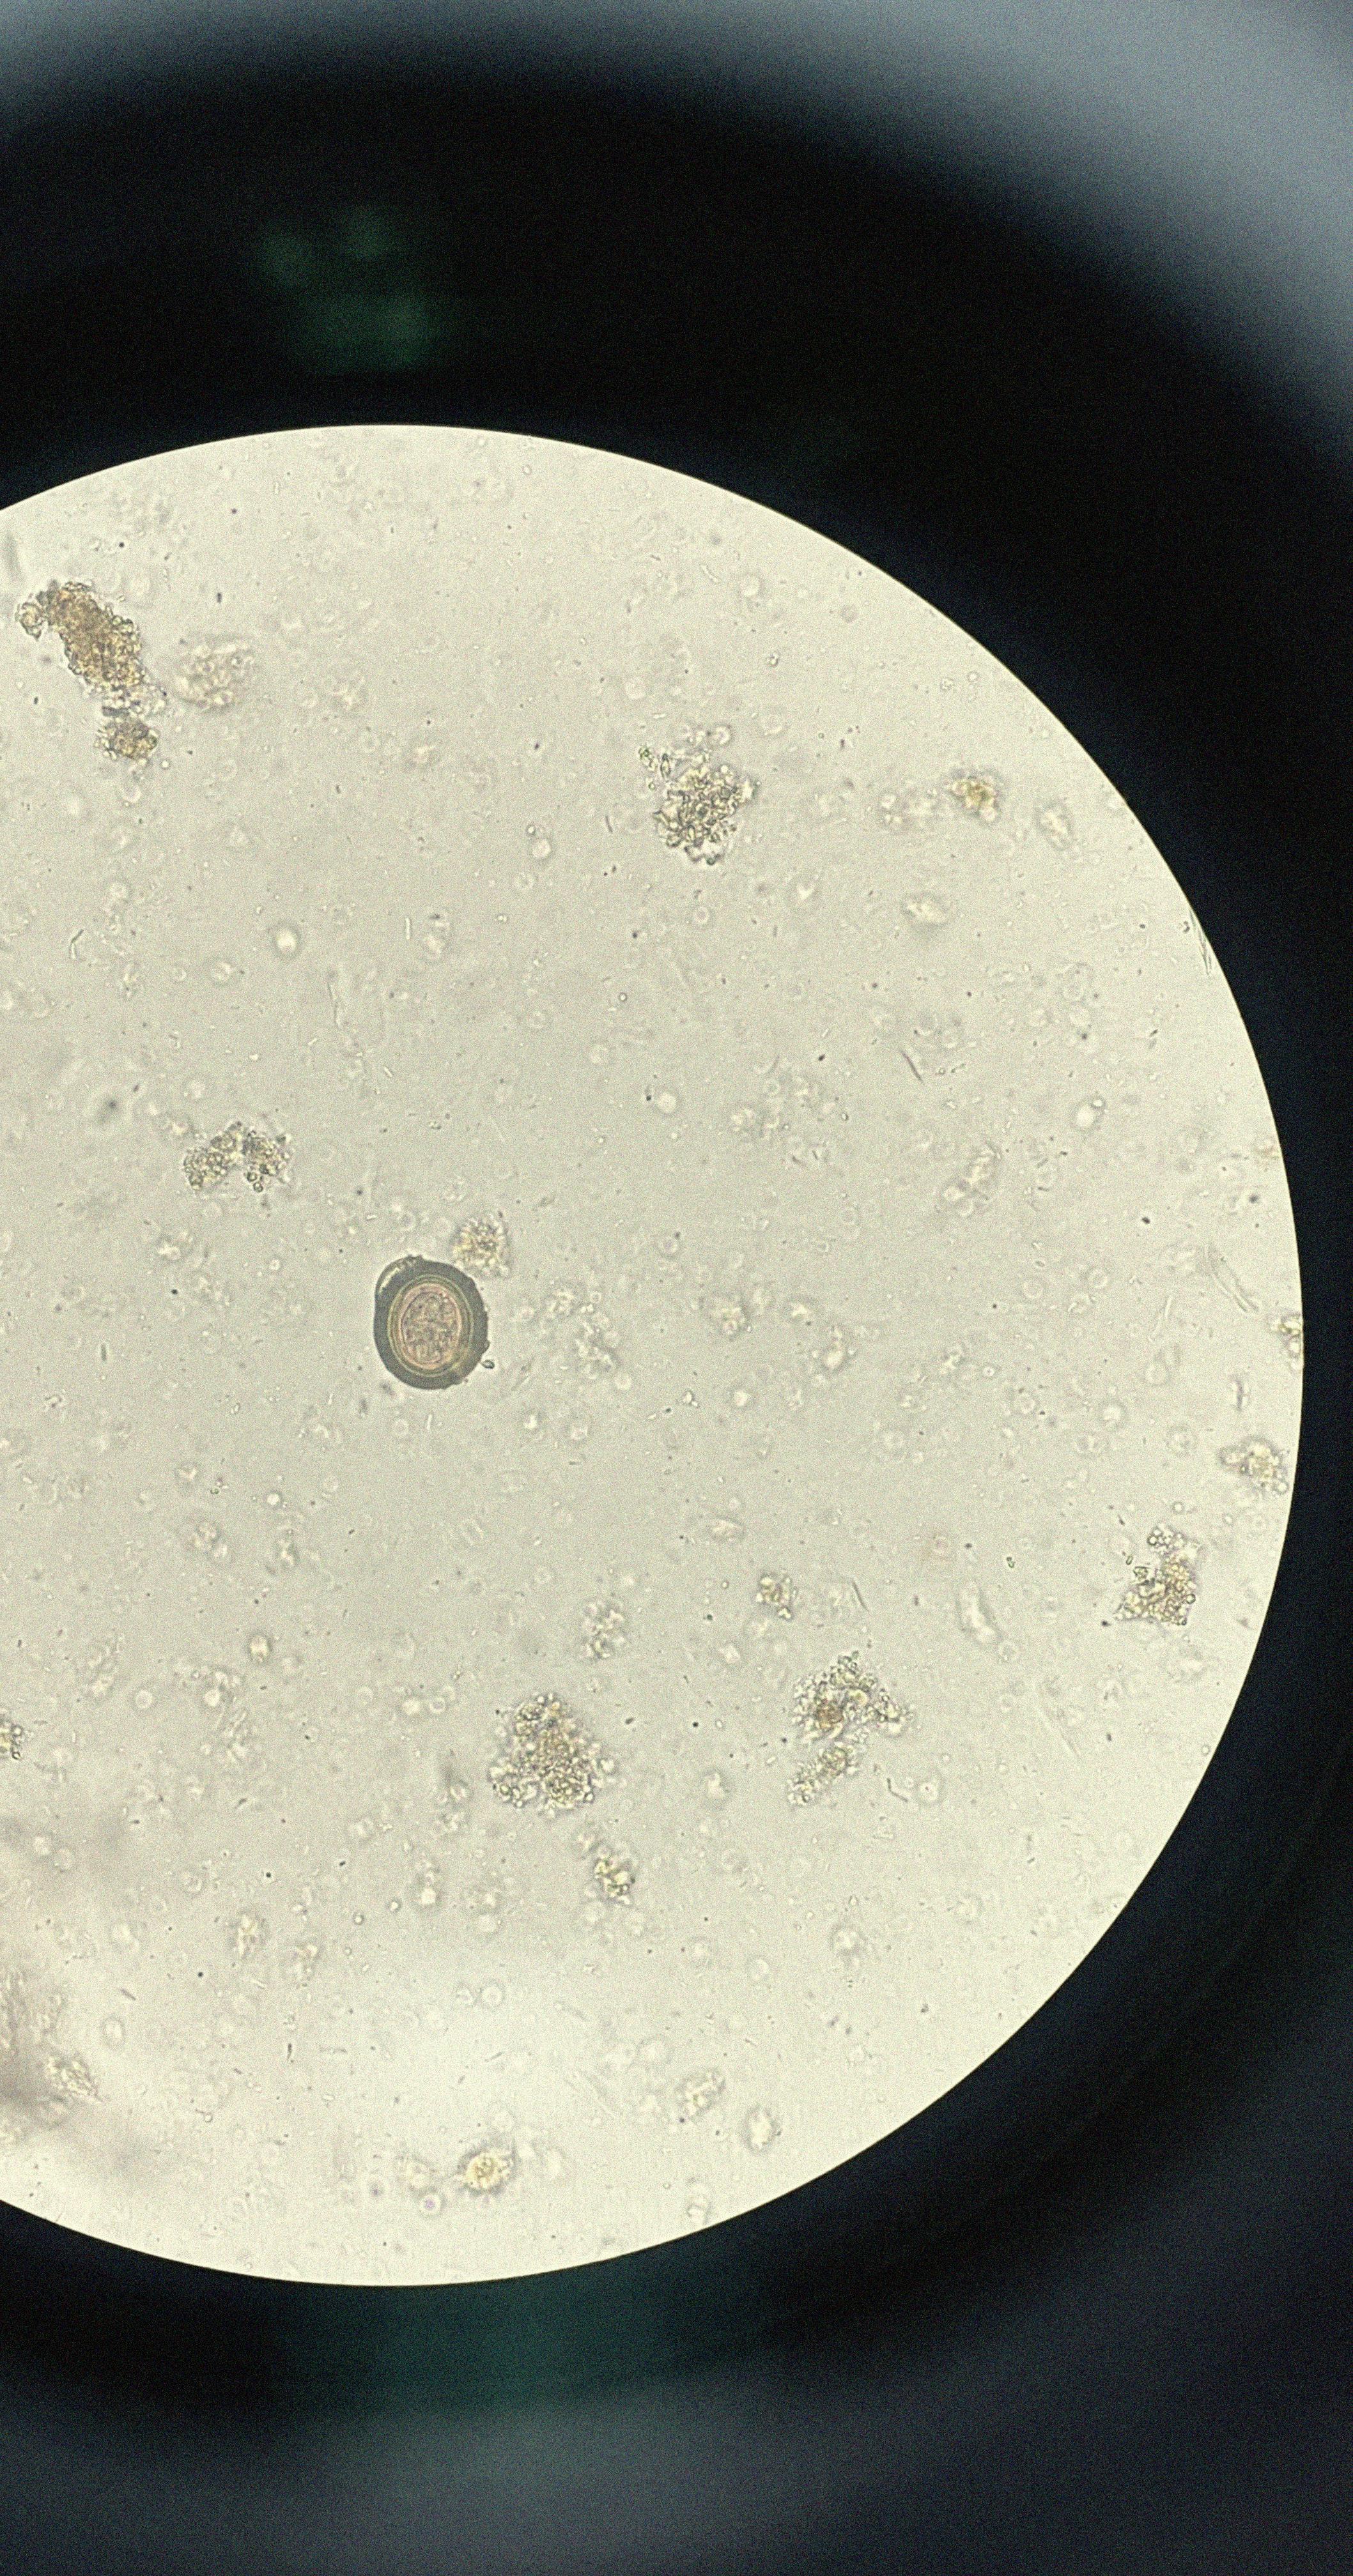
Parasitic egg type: Taenia spp. egg